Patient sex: F
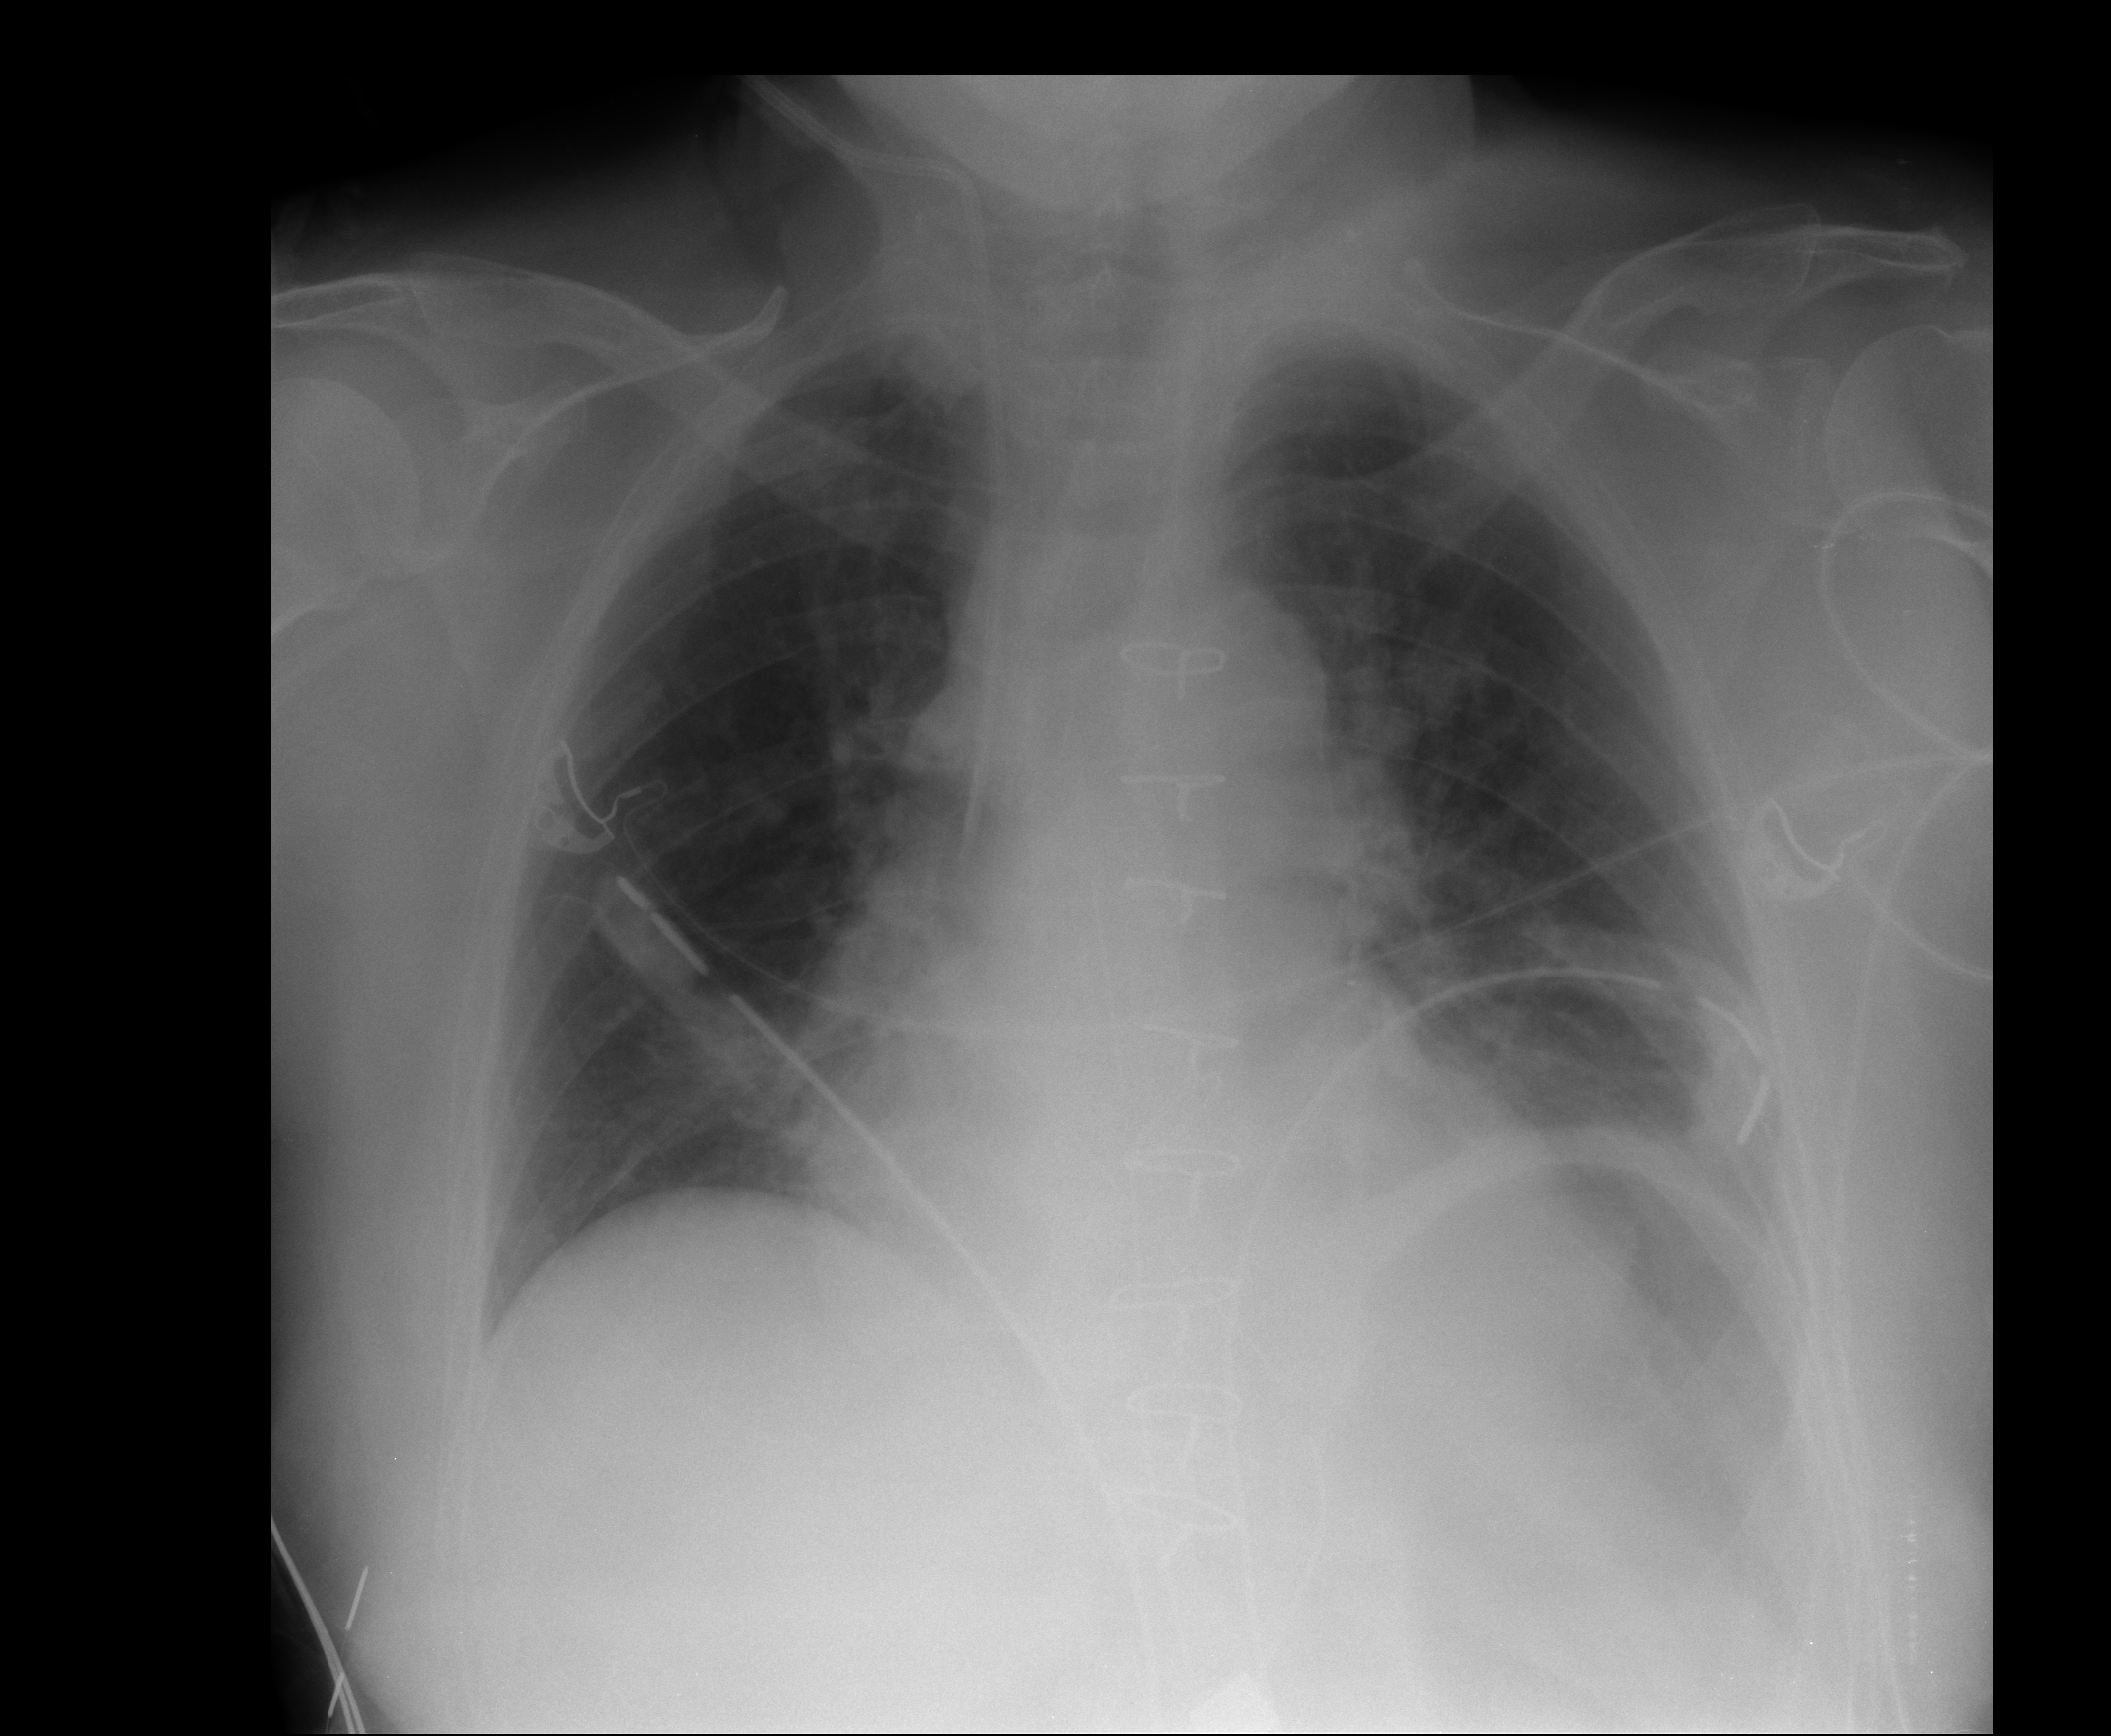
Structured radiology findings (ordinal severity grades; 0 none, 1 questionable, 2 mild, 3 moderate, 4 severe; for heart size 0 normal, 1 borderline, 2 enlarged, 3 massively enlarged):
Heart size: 0
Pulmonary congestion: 2
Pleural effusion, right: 0
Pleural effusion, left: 1
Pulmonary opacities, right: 1
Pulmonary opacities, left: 2
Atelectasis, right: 1
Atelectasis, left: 2